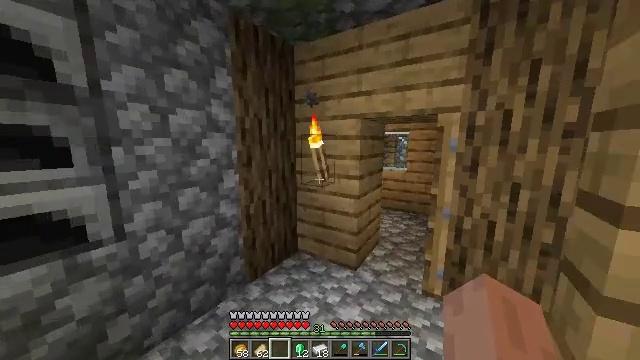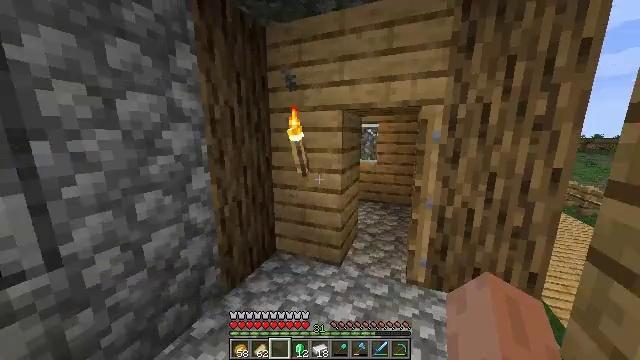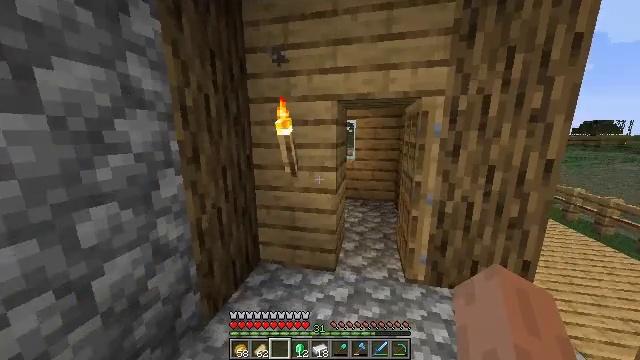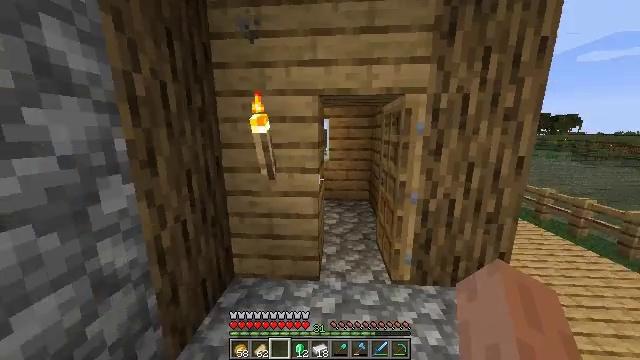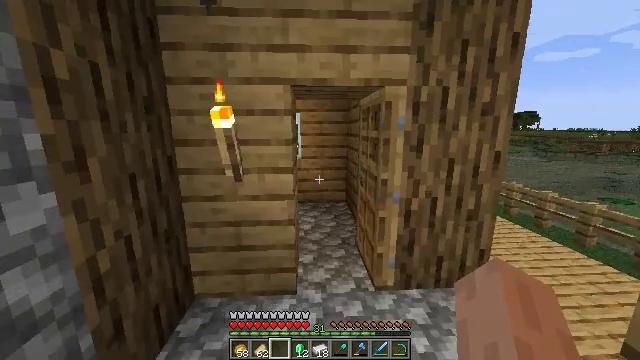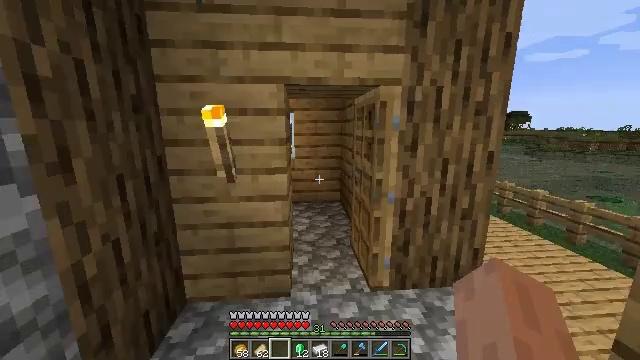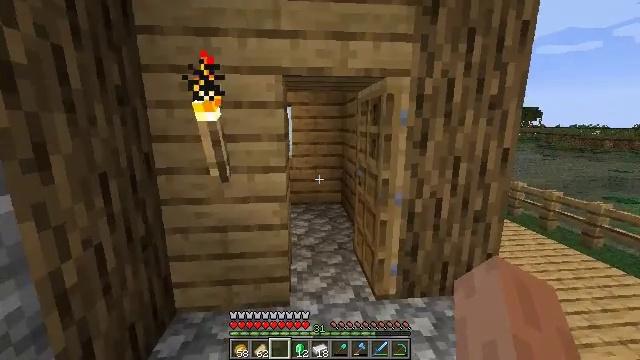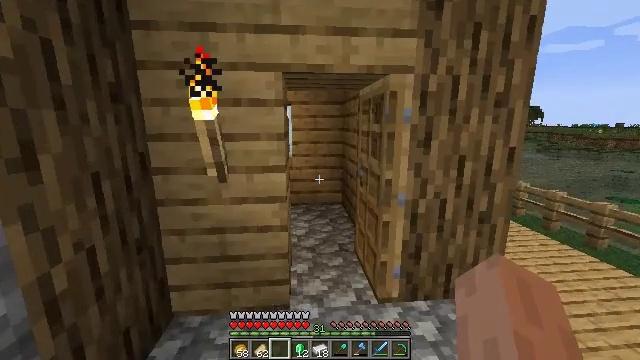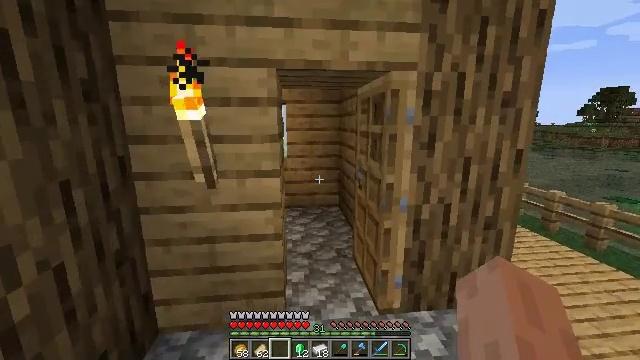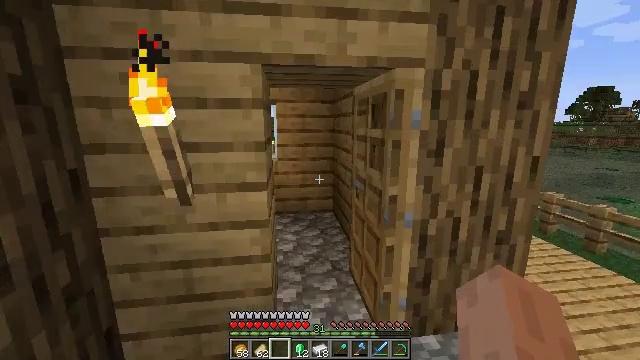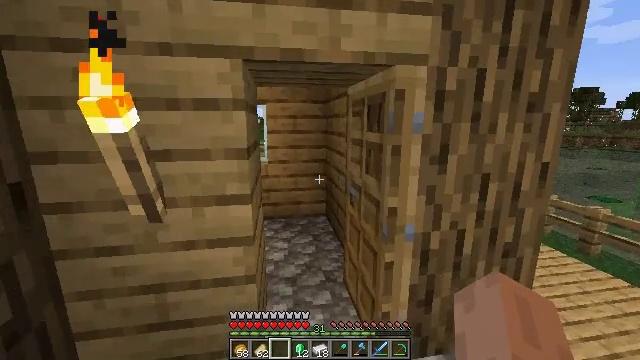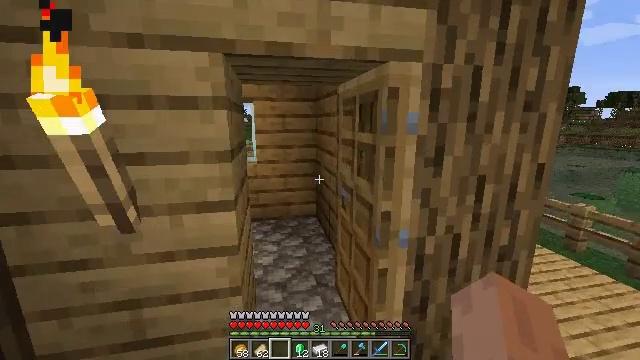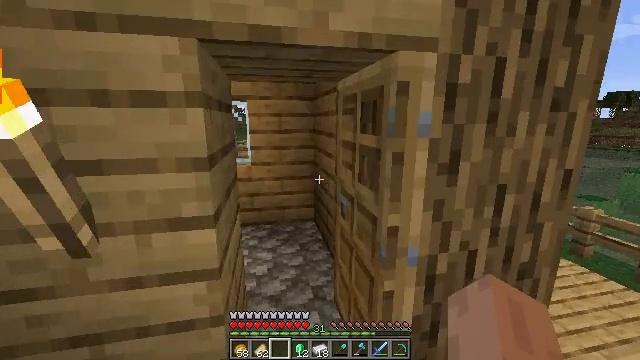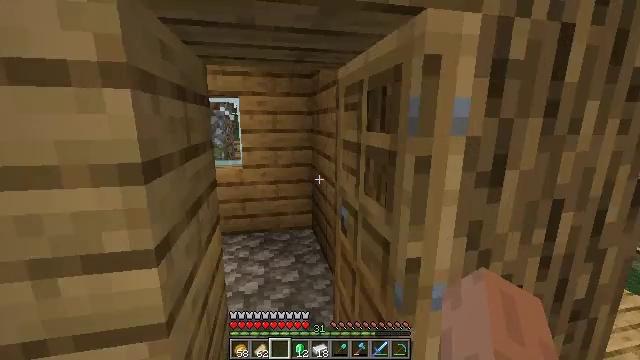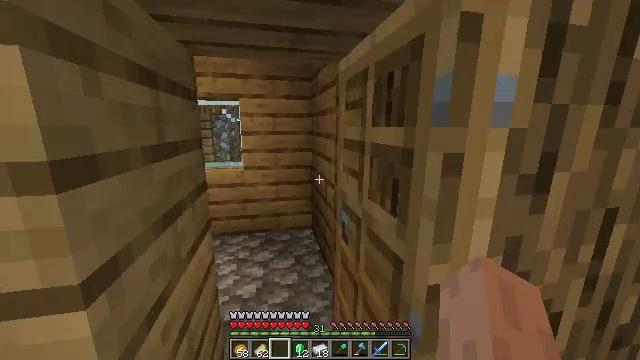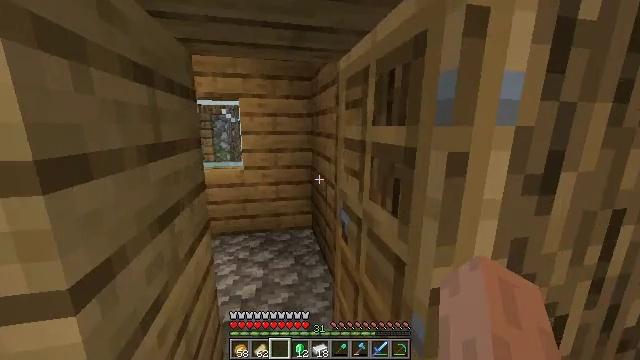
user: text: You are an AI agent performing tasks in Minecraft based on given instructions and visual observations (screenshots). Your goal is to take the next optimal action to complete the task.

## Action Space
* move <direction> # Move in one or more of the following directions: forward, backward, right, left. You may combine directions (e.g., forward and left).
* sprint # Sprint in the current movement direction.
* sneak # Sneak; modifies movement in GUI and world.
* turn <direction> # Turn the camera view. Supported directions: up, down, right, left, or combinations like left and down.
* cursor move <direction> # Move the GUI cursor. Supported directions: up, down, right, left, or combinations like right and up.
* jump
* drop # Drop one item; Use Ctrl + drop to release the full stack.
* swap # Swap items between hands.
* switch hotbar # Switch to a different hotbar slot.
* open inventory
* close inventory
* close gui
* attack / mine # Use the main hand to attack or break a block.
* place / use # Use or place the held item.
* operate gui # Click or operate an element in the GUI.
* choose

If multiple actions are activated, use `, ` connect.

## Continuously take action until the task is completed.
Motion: motion action
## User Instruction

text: Remove the oak fence from its place.
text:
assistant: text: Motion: move forward and move left, turn right and down
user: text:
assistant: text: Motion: move forward, turn right
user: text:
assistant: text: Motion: turn right
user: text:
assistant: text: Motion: turn right
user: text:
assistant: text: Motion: turn right
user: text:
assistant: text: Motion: no_op
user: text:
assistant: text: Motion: move forward
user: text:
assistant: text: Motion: move forward, turn right
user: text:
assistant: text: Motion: move forward, turn right
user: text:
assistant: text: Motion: move forward, turn right
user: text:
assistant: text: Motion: move forward, turn right
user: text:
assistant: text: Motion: move forward
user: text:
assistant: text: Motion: move forward, sprint
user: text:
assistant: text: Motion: move forward, sprint
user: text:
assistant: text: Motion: move forward, sprint
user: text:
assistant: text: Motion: move forward, sprint
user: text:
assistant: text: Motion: move forward, sprint
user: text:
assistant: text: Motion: move forward
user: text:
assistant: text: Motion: move forward
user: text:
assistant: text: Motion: move forward
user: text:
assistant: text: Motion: move forward, turn left
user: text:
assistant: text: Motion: move forward, sprint
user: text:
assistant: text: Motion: move forward, sprint
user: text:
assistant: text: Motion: move forward, sprint, turn left
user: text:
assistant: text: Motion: move forward, sprint, turn left
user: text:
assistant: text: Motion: move forward, turn left
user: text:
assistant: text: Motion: move forward, turn left
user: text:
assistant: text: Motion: move forward, turn left
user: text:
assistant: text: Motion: move forward and move right, turn left
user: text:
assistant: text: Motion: move forward and move right, turn left